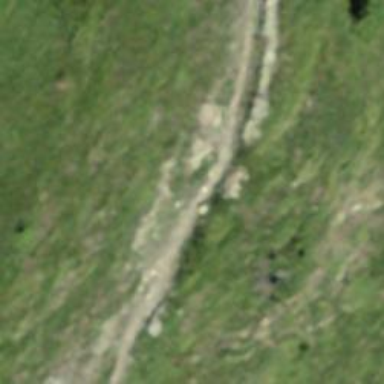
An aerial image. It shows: Ground path.